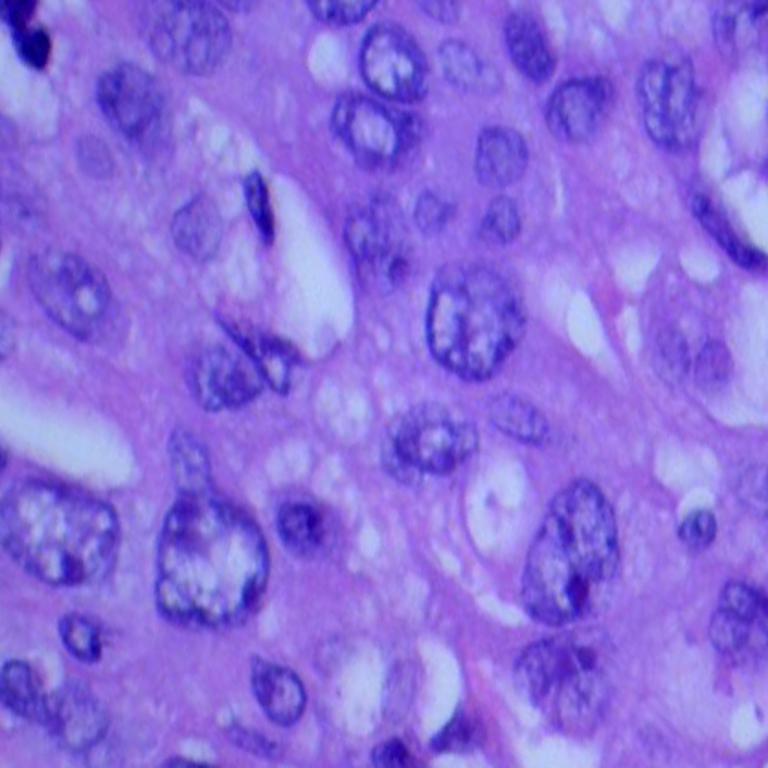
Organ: lung
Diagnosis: adenocarcinomas